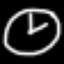
Label: clock